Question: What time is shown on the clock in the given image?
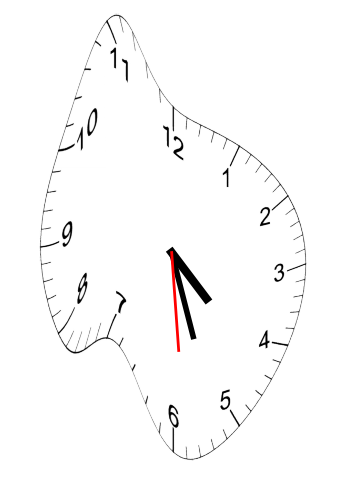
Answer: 04:26:29